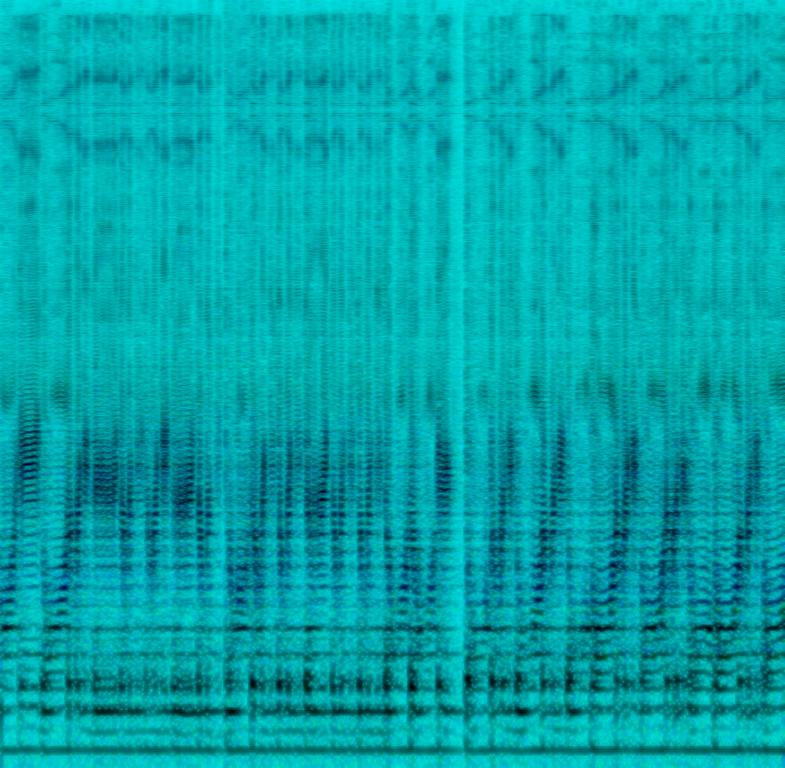
This music is instrumental. The tempo is fast with a droning melody of didgeridoo. The music is complex, powerful, emphatic and the droning tone makes it trippy, psychedelic, meditative and hypnotic.